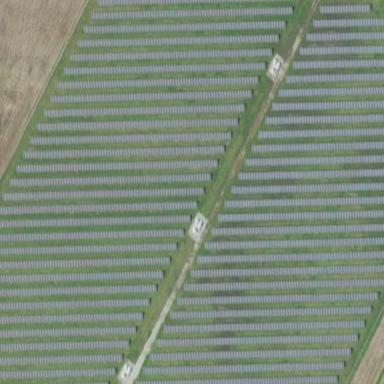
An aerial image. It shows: Solar power plant using photovoltaic technology.